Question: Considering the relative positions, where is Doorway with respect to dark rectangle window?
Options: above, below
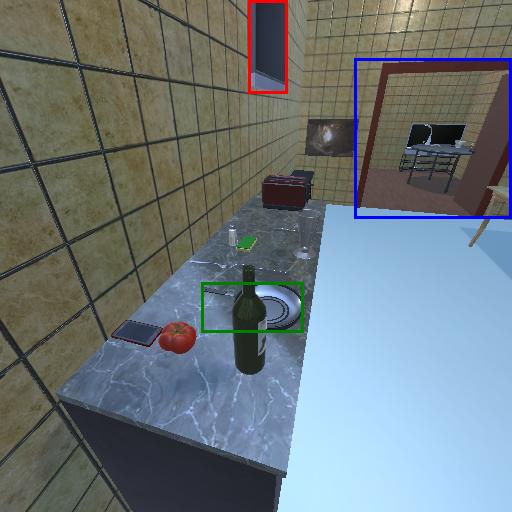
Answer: above